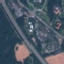
Land use / land cover class: Highway